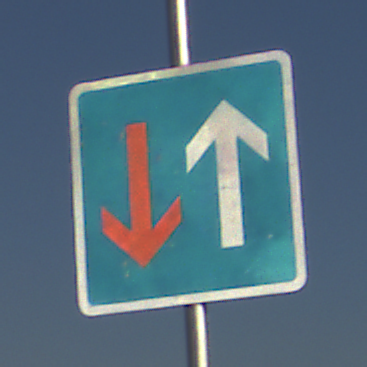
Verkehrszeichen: VorrangVorGegenverkehr
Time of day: MorningAfternoon
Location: Outdoor (Nature)
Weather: Clear
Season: NotSpecified
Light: Natural